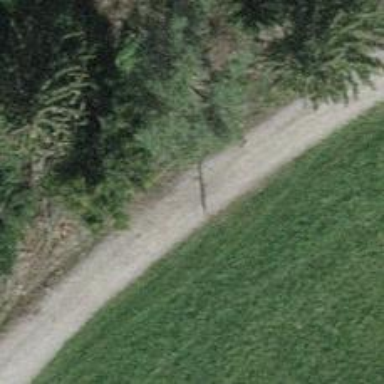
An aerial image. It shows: Track with compacted grade3 surface.